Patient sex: M
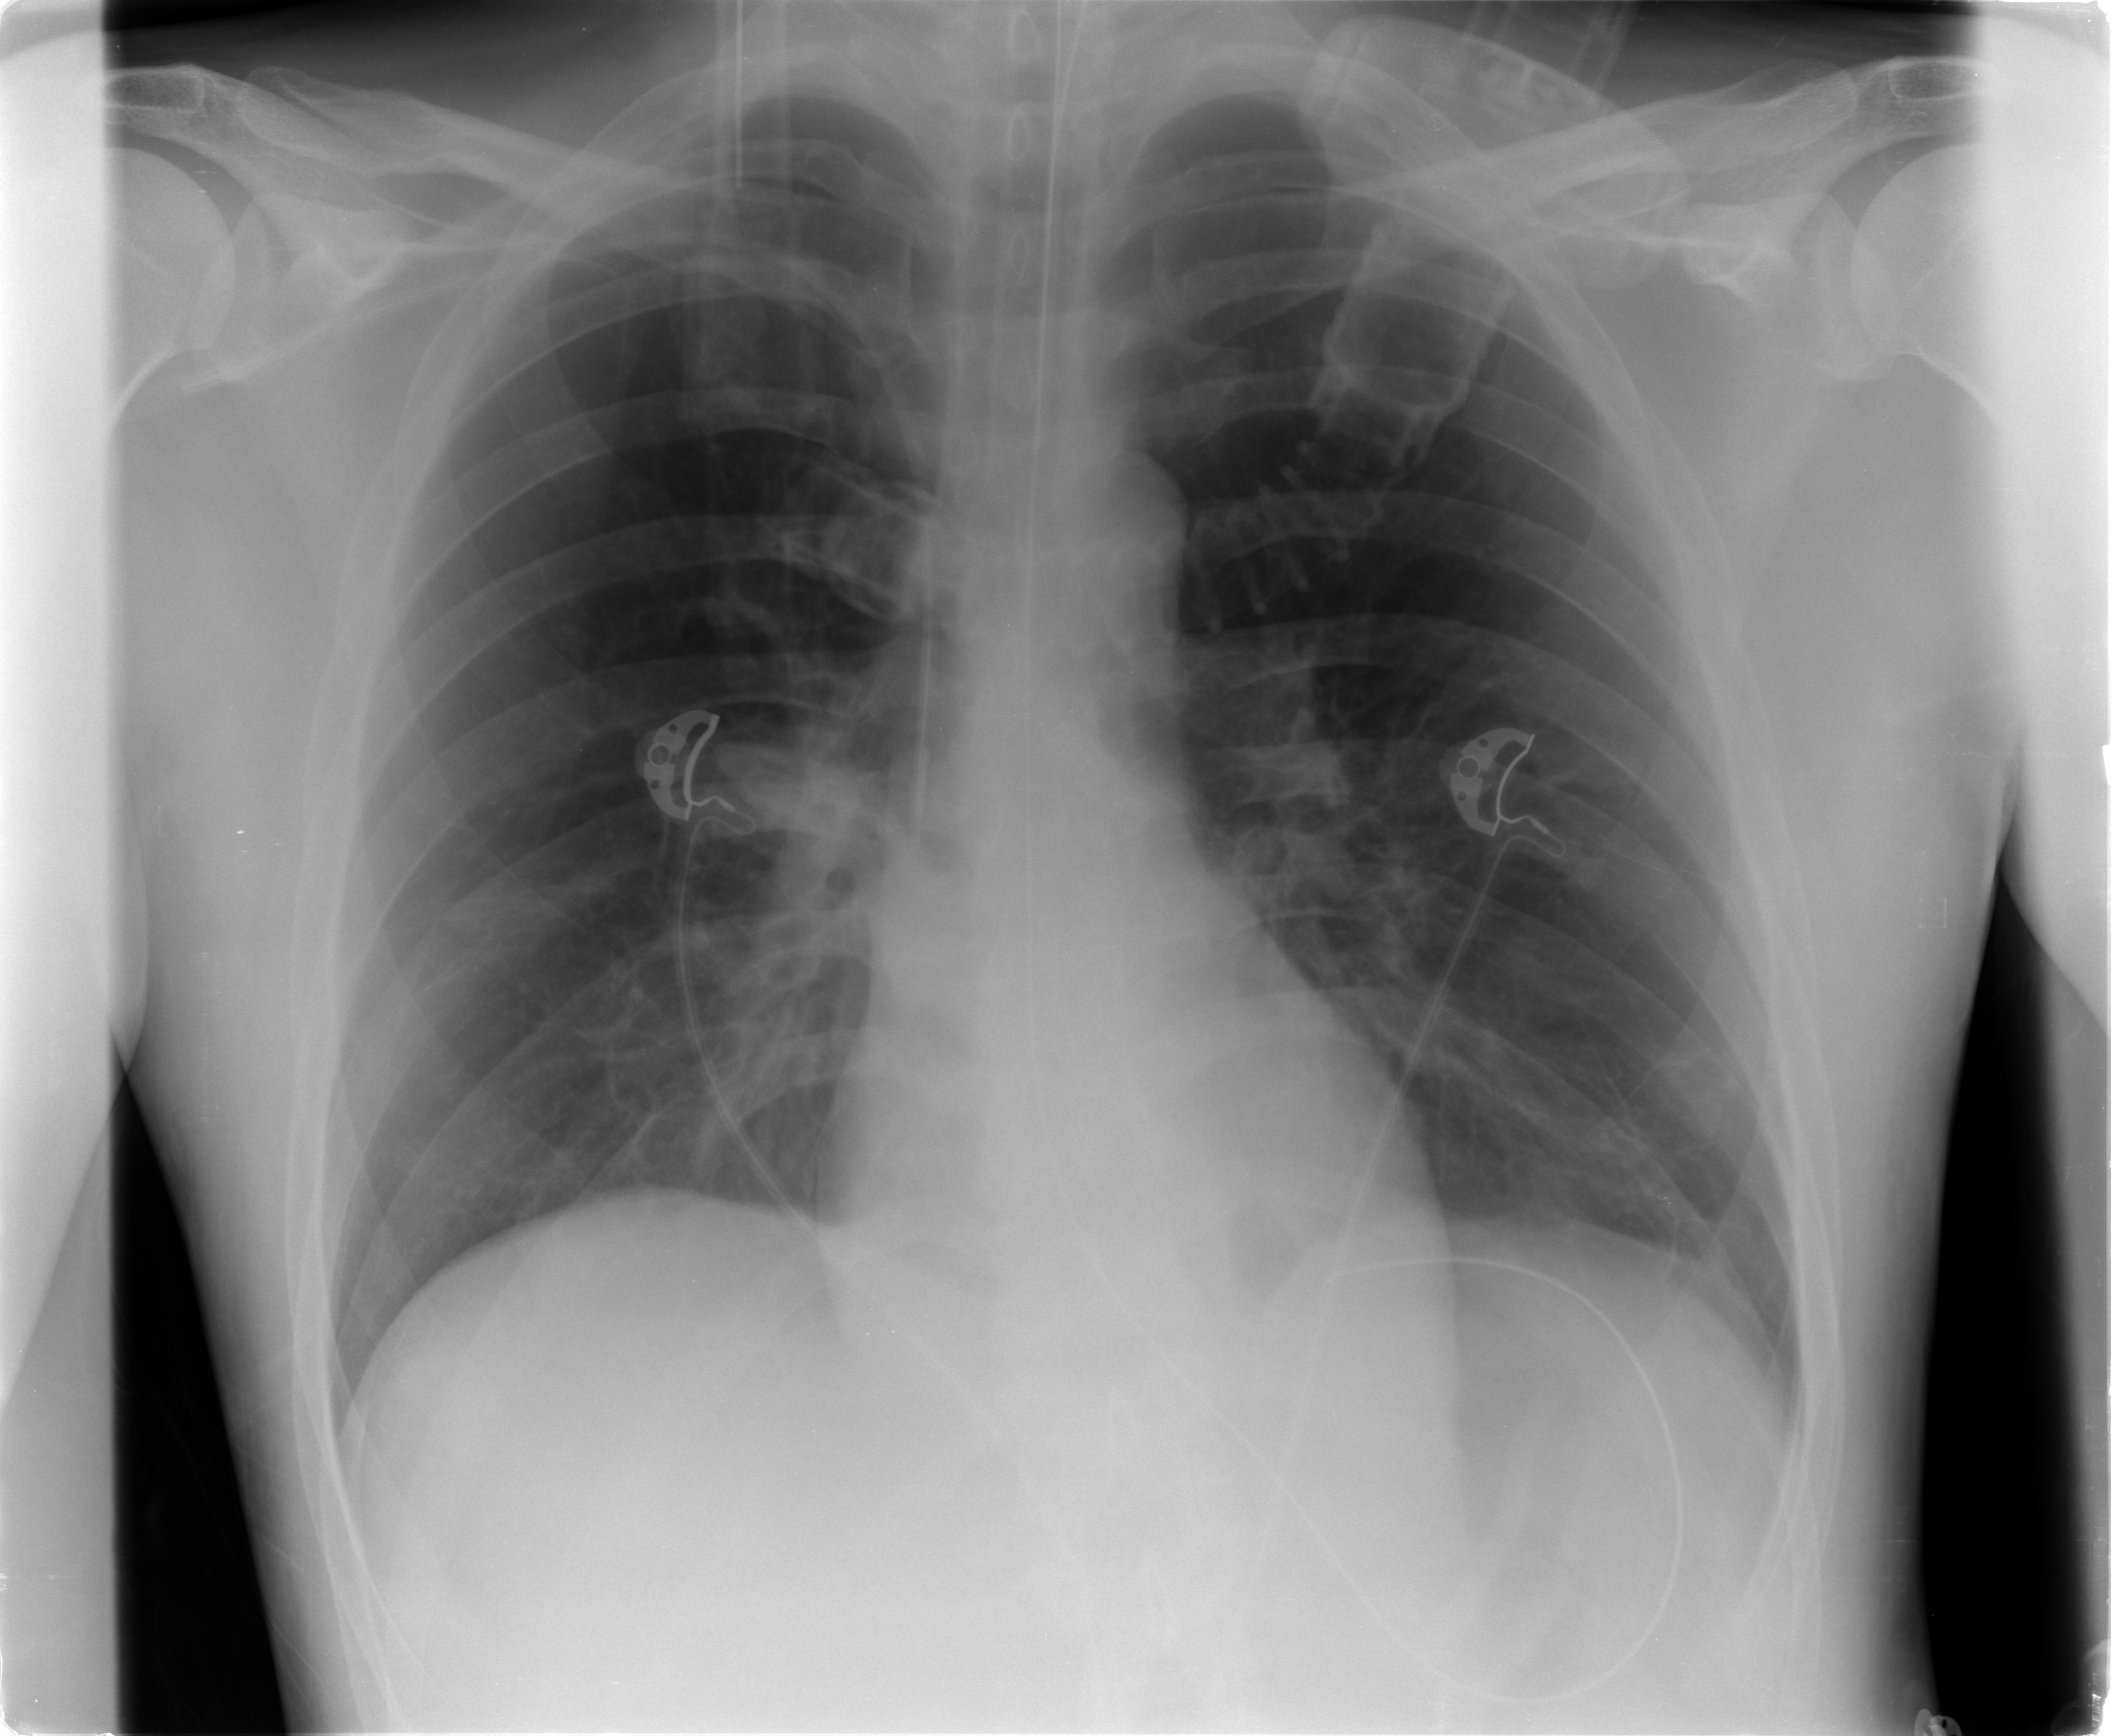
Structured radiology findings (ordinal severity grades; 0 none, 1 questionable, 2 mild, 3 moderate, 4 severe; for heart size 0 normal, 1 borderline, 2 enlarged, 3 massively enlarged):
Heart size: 0
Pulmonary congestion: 0
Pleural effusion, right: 0
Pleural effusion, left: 0
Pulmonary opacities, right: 0
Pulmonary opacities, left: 1
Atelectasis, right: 2
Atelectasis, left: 2